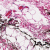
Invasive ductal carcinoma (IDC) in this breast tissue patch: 0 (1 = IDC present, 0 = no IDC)